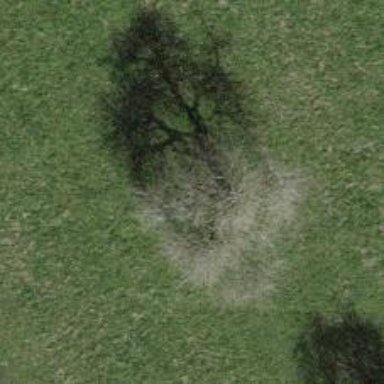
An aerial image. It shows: Broadleaved tree with lush leaves.